Question: I'am a little bit confused on which stepPattern to use with DTW algorithm.
I have to admit that a month ago i didn't know the existence of that algorithm.
So the story starts with a specific type of images comparison.
As you can see below, is the way i chose to extract the "time" series data from images.

The idea is to get the distances from all forks to the first fork as it sown. So for two different images you have two different arrays with distance values.
A key point of that idea is that the values of these two arrays are correspond to each other.
By that, i mean that the first value of both arrays is the distance from the second left fork to the first main fork (as sown in the image with number 1) and so on...
By having those values, i used DTW algorithm by using the <URL>.
Here is where i want your opinion. I tried this in 2 ways:
A) Asymmetric
I used that, because as i understood from something i read that you can use the asymmetric stepPattern if you have corresponding values to check. To compare value 1 of the first image with the value 1 of the other image, value 2 of the first image with the value 2 of the other image and so on...
First i run this
'''
dist = dtw(F,K1,keep=TRUE,step.pattern = asymmetric)
'''
and then i changed it to that
'''
dist = dtw(K1,F,keep=TRUE,step.pattern = asymmetric)
'''
Those two different executions returned me different distance value ('dist$distance'). I didn't like that but as i understood latter that results must be expected because that method change only by the i value (x axis) (correct me if i'm wrong).
B) Symmetric1
After that i decide to run it with a different way where
'''
dist = dtw(F,K1,keep=TRUE,step.pattern = symmetric1)
'''
and
'''
dist = dtw(K1,F,keep=TRUE,step.pattern = symmetric1)
'''
returns the same distance value ('dist$distance').
As you know, there are more than those stepPatterns. So based on what should i choose the stepPattern for my case ?
Thank you.
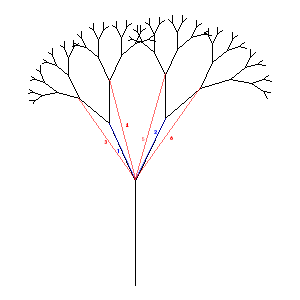
Answer: Your best bet is probably the 'symmetric2' pattern, which has the following desirable characteristics:
1. it's well-known and commonly used
2. it's symmetric, a property you understandably appreciate
3. it's normalizable, so you'll be able to compare alignments of different lengths.
Other patterns will lack one or more of the above properties.